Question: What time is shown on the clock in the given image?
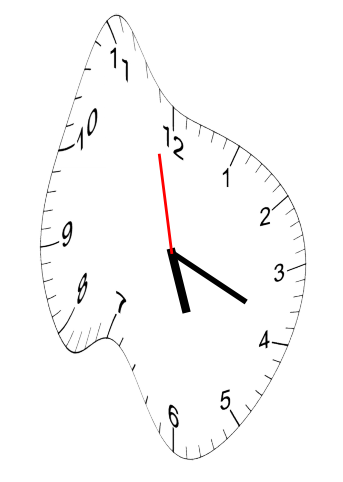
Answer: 05:18:58